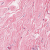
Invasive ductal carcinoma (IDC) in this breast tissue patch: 0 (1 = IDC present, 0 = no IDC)